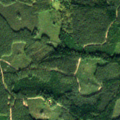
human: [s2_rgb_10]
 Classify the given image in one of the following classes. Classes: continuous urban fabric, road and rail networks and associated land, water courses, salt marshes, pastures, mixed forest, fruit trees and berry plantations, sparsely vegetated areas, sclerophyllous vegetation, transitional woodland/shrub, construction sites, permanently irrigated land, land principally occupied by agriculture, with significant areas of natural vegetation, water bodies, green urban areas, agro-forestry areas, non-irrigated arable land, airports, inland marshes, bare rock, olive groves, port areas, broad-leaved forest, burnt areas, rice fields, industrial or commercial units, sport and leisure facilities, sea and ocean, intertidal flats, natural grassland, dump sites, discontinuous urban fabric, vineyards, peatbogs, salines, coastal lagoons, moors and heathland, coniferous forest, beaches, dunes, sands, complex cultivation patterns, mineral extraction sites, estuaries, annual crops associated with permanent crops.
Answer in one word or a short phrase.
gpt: coniferous forest, transitional woodland/shrub